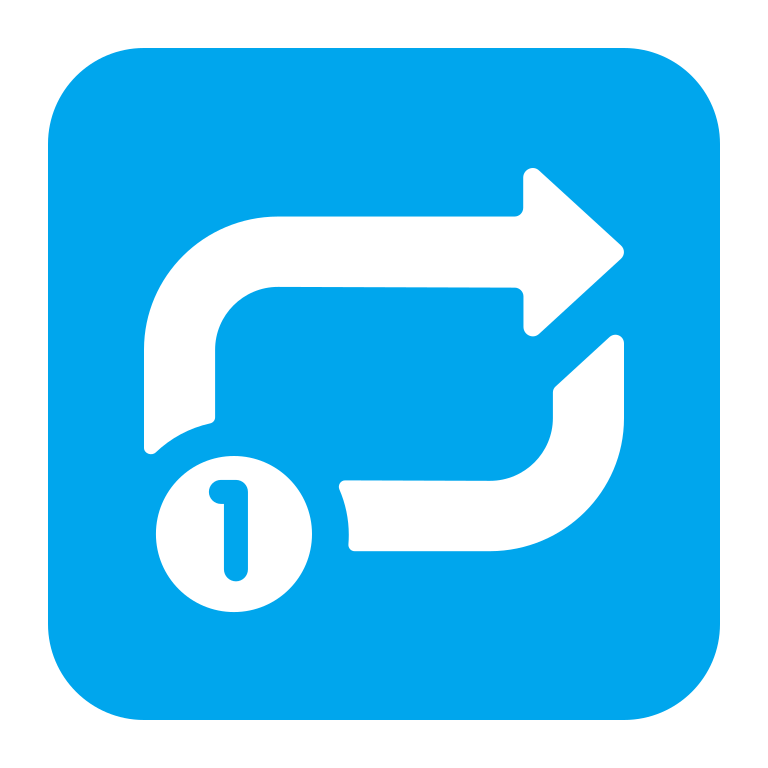
repeat single button flat